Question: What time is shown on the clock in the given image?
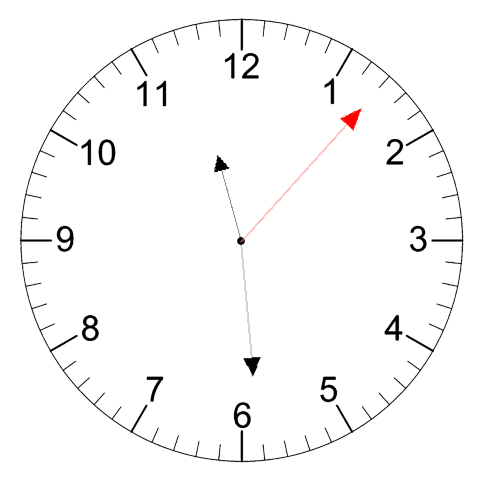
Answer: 11:29:07